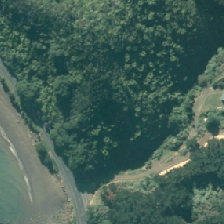
Land cover: broadleaved_indigenous_hardwood